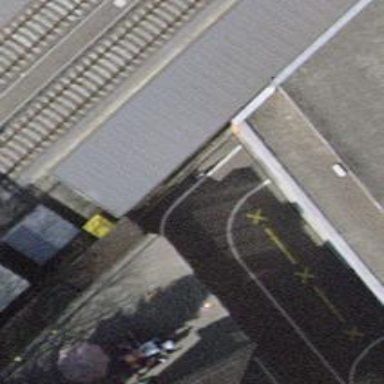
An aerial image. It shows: Parking entrance.